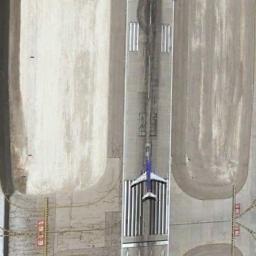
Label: runway